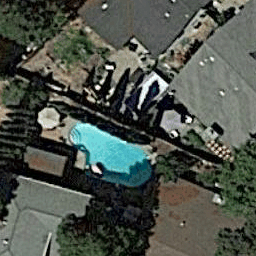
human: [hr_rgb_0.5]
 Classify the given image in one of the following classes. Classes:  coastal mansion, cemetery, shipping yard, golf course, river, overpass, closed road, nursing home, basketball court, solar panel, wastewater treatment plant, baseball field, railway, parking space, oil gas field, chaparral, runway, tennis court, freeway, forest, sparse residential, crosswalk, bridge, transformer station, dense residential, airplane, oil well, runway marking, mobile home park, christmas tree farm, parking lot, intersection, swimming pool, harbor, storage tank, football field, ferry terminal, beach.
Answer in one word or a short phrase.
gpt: swimming pool